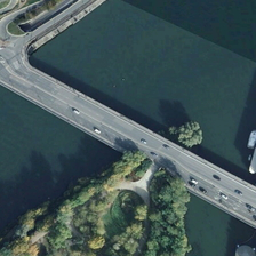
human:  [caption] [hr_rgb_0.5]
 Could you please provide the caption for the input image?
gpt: There are cars on the bridge, there is an island on the bridge, and there are some green trees on the island.

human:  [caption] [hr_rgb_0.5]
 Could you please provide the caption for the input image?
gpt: Some cars are on a bridge, there is an island on the bridge, and there are some green trees on the island.

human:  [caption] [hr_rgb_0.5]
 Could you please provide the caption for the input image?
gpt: There are some cars on the bridge, there is an island on the bridge, and there are green trees on the island.

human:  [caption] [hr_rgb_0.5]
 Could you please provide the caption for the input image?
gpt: Some cars are on the bridge. There is an island on the bridge and there are green trees on the island.

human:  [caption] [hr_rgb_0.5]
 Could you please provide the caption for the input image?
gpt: Some cars are on a bridge, there is an island on the bridge, and there are several green trees on the island.